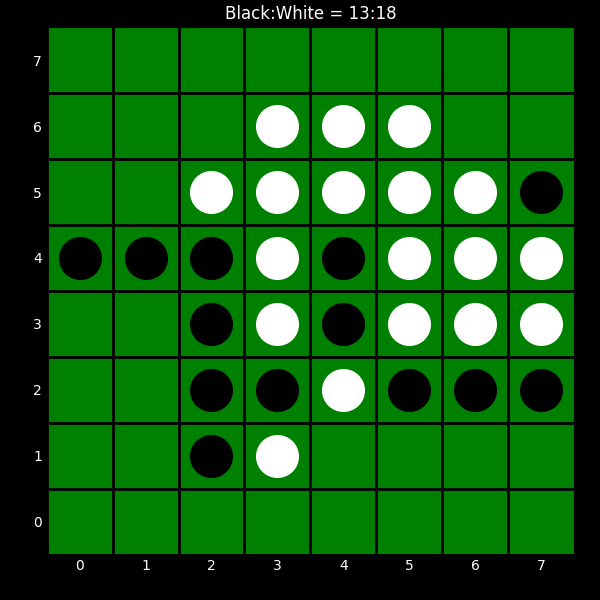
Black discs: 13
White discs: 18